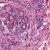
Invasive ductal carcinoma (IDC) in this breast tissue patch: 1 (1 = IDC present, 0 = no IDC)